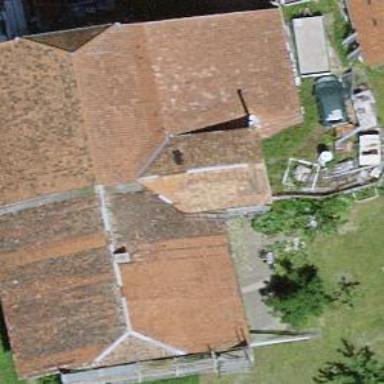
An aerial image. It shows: Farm building.